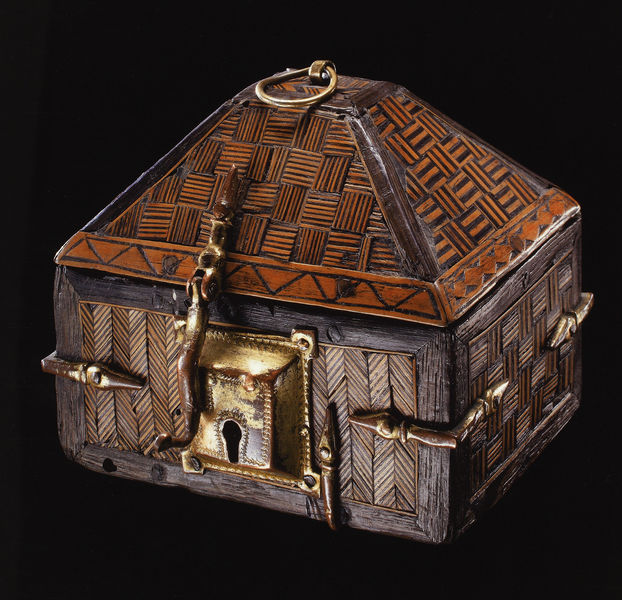
Titel: Kästchen mit Intarsia
Standort: Herkunft: (I Sizilien) (EU - I - Sizilien)
Institution: Dom zu Halberstadt, Inventar-Nr. 56
Schlagwörter: holz, rot, schloss, ornament, silber, kirche, gold, kette, metall, bronze, ring, kupfer, anhänger, mittelalter, schrein, kästchen, reliquie, verschluss, schlüsselloch, prisma